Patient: sex M, age 85
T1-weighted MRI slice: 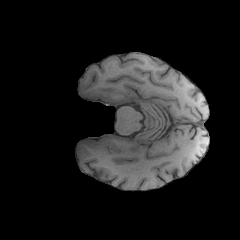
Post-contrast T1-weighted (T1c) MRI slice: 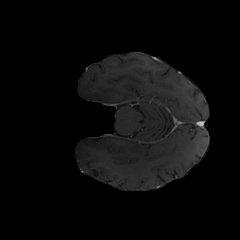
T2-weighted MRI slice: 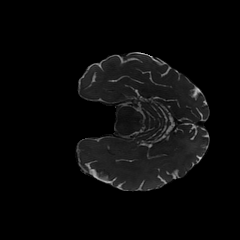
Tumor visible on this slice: no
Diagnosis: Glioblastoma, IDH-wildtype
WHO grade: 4